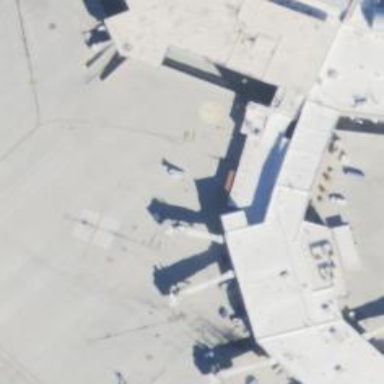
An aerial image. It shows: Airport gate.